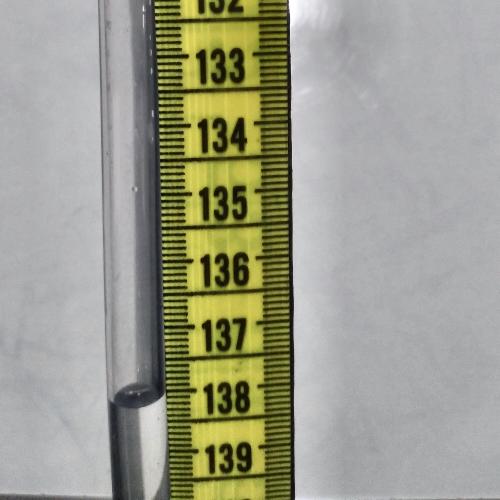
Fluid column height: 138.1 cm